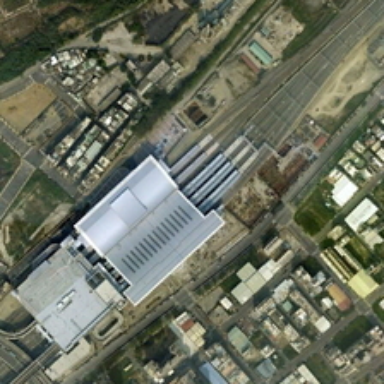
Many buildings and green plants are in two sides of a railway station .